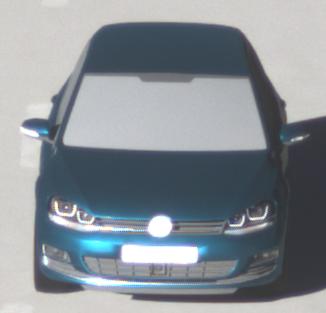
Make: VW
Model: Golf 1.2 TSI BMT
Detailed model: Golf (VII)
Model produced from: 2012/11
Model produced until: 2014/05
Doors: 3
Color: blue
Road condition: wet road
Daytime: sunrise or sunset
Contrast: high contrast